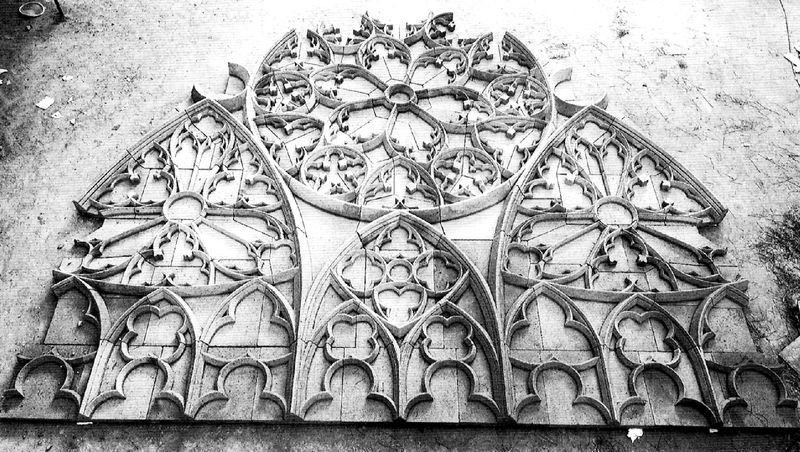
Titel: Köln, Rathaus, Hansasaal
Standort: Köln (EU - D - NRW)
Schlagwörter: weiß, blumen, fenster, glas, grau, schwarz, muster, ornament, alt, wand, rahmen, stein, kirche, boden, blatt, gotik, kreis, rund, bogen, fassade, spitz, ornamente, verzierung, liegend, foto, fotografie, bögen, eckig, fensterrahmen, dom, schwarz-weiß, fliesen, kathedrale, fragment, portal, kaputt, gotisch, rosette, spitzbogen, beschädigung, rosetten, kleeblatt, maßwerk, fragmente, vierpass, kirchenfenster, dreipass, unvollständig, beschädigt, vierblatt, dreiblatt, vierpässte